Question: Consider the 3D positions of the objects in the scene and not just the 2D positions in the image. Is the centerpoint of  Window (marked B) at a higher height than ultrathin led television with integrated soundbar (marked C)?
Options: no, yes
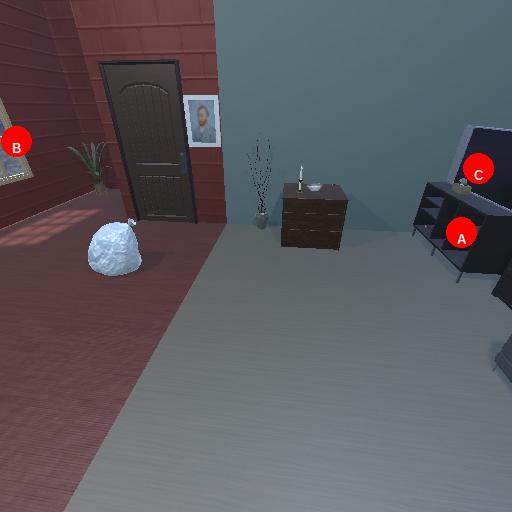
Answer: no